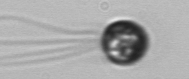
Label: flagellate_morphotype1